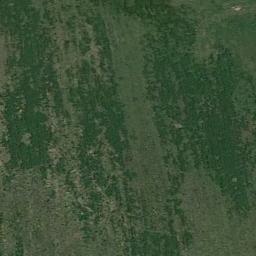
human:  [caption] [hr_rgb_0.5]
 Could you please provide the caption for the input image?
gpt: The entire image is dominated by grass .

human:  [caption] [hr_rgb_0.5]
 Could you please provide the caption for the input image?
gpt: This meadow has different sparsity in different places .

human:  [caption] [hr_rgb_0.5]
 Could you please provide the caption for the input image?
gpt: The meadow is dense but uneven .

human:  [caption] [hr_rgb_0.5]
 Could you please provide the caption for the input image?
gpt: A large dark green and light green mixed grass .

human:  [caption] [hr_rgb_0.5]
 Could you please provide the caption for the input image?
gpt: A dense meadow with many green grass .